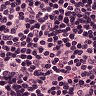
Metastatic tissue present: no